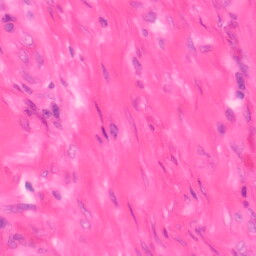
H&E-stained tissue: Colon